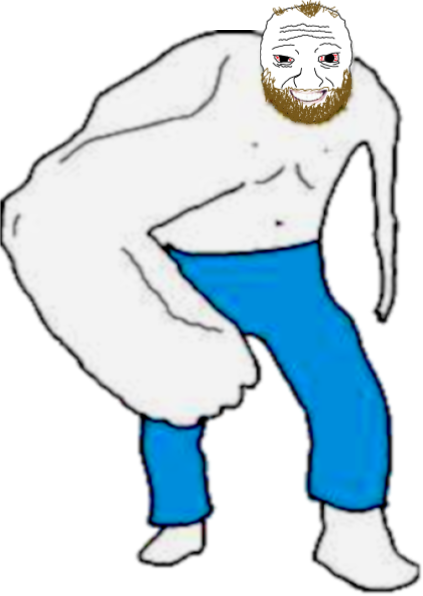
Label: 5_Coomer